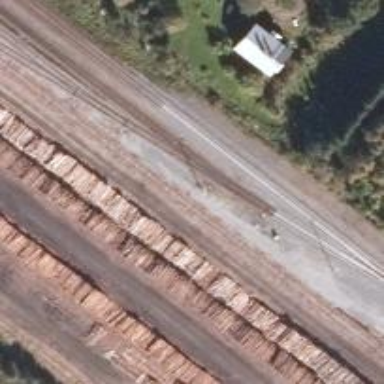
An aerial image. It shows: Railway siding with rails.